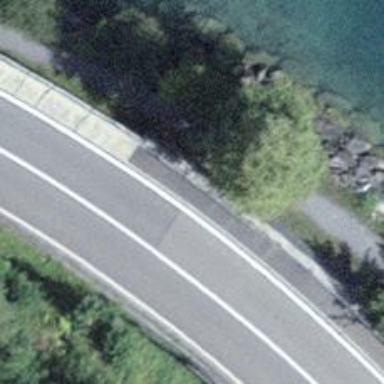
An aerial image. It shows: Asphalt sidewalk.